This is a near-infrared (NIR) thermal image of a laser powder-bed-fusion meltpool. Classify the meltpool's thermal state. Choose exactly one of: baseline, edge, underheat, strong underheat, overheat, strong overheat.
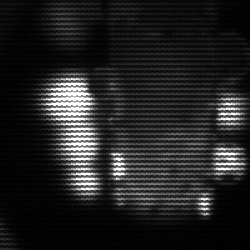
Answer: strong underheat